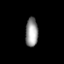
Tissue: prostate
Cell type: T cells
Senescence score: 0.3081
Nuclear area (px): 362
Mean DAPI intensity: 146.826